Question: I have UITextView present in UIAlertView. When I select the text from UITextView then those text selection menus i.e. copy,paste,select ,etc are hiding behind the UIAlert view as shown in following screenshot:

is there any way to make this menus in front?
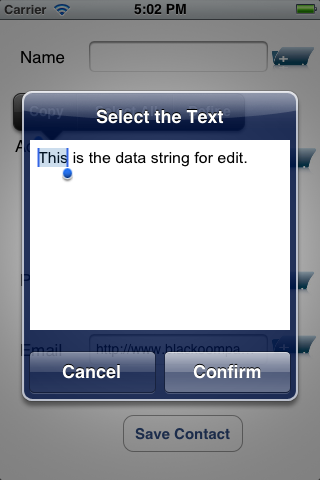
Answer: You have to describe the question well
Any way this below code worked me fine
'''
UIAlertView *myAlertView = [[UIAlertView alloc] initWithTitle: @"Select the Text" message:@" " delegate:self cancelButtonTitle:@"OK" otherButtonTitles:@"Cancel", nil];
UITextField *myTextField = [[UITextField alloc] initWithFrame:CGRectMake(12.0, 65.0, 260.0, 25.0)];
[myTextField setBackgroundColor:[UIColor whiteColor]];
myTextField.text = @"This is the Data string";
[myTextField becomeFirstResponder];
[myAlertView addSubview:myTextField];
[myTextField release];
myTextField = nil;
[myAlertView show];
[myAlertView release];
myAlertView = nil;
'''
: Align the frame as per your requirement